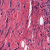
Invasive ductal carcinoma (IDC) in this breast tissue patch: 0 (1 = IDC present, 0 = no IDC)